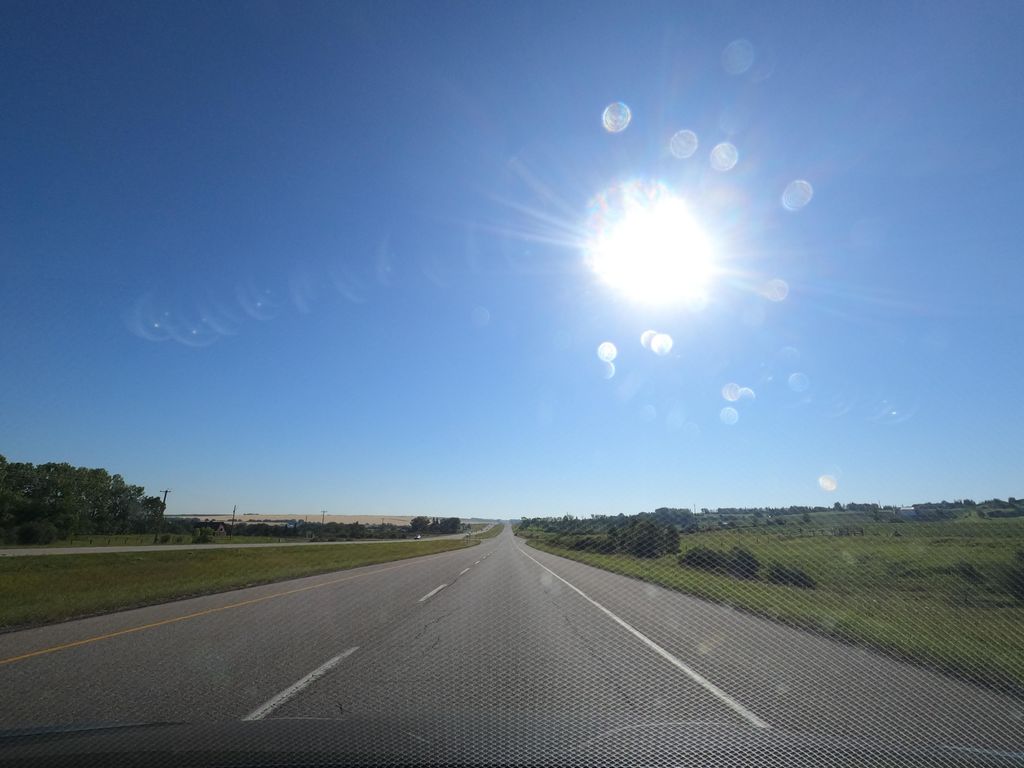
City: calgary